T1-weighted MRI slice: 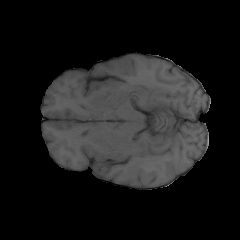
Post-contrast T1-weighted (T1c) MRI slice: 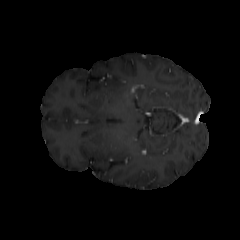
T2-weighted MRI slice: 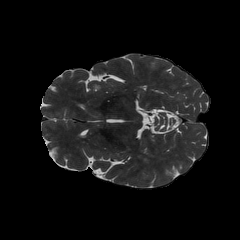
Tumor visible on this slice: no